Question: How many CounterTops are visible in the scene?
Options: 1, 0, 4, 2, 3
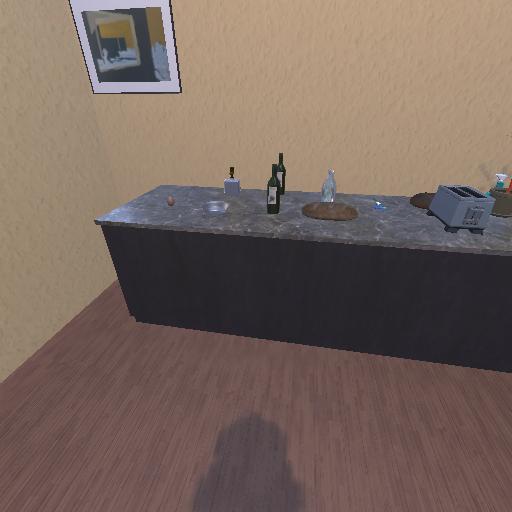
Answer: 1